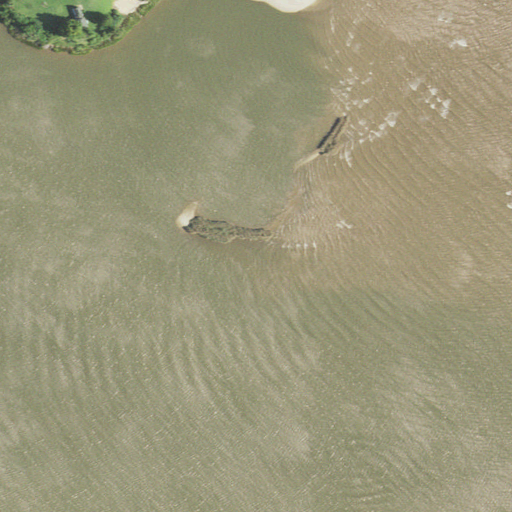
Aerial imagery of cape in Virginia named King George Point containing open water, grassland, open development, herbaceous wetlands, mixed forest, and woody wetlands